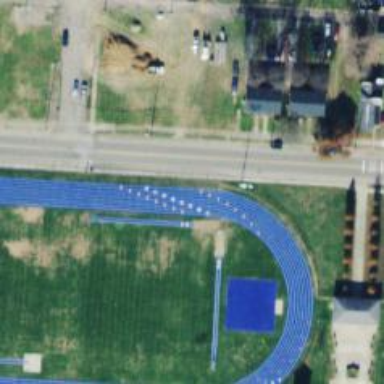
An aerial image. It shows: Athletics track located on leisure land.